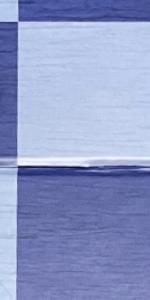
Label: Empty